Question: Why 'not change pagination after click' (pagination page change but it no)?
I mean is here in my example (this not change after click):
<URL>
I want putting an 'animate like this' for pagination table but stronger: <URL>
Js code:
'''
$('#pagination a').live('click', function(e) {
e.preventDefault();
$.get( $(this).attr('href'), function(html) {
$('table#paginate').replaceWith( $(html).find('table#paginate') );
});
return false;
});
'''
With respect
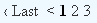
Answer: Change your javascript to this:
'''
$('#pagination a').live('click', function(e) {
e.preventDefault();
$.get( $(this).attr('href'), function(html) {
$('table#paginate').replaceWith( $(html).find('table#paginate') );
});
return false;
$('.pagination a').removeClass('selected');
$(this).addClass('selected');
});
'''
And your html should look like this:
'''
<div class="pagination">
<a class="selected" href="http://www.binboy.gigfa.com/admin/hotel/show/1">1</a>&nbsp;
<a href="http://www.binboy.gigfa.com/admin/hotel/show/3">2</a>&nbsp;
<a href="http://www.binboy.gigfa.com/admin/hotel/show/6">3</a>&nbsp;
<a href="http://www.binboy.gigfa.com/admin/hotel/show/3">&gt;</a>
&nbsp;&nbsp;
<a href="http://www.binboy.gigfa.com/admin/hotel/show/9">Last > </a>
</div>
'''
And make sure you have the following lines in your CSS:
'''
div.pagination a.selected {
font-weight: bolder;
}
'''
### GoodLuck!